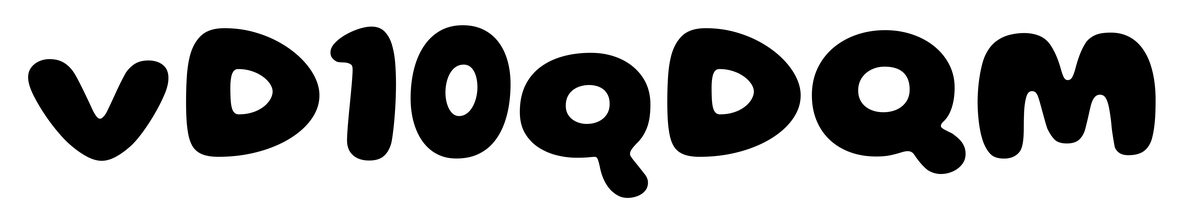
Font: Gluten_Bold